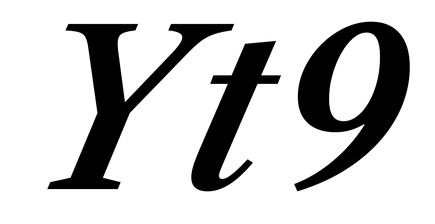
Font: LibreCaslonText-Italic_SemiBold_Italic